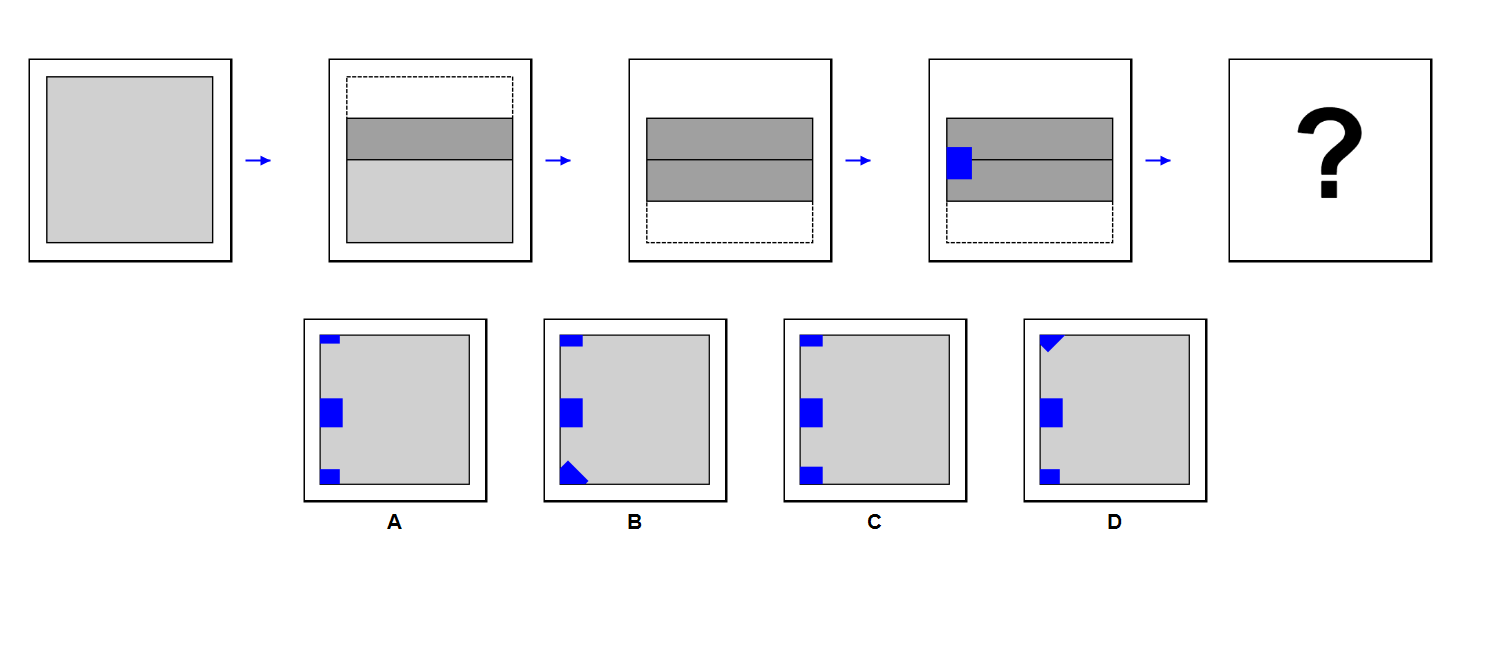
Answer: C